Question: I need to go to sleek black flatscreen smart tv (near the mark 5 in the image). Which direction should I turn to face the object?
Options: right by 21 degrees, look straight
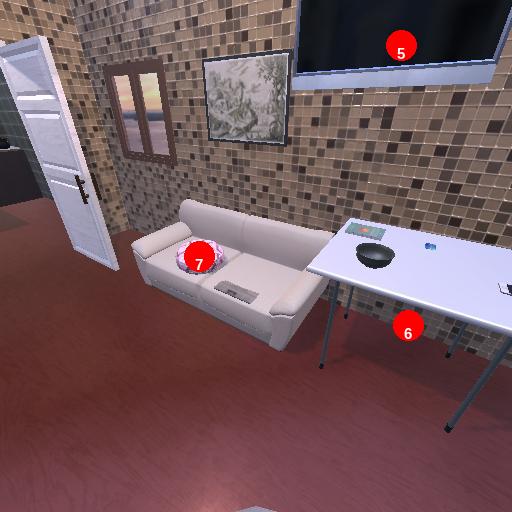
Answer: right by 21 degrees